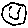
Label: smiley face